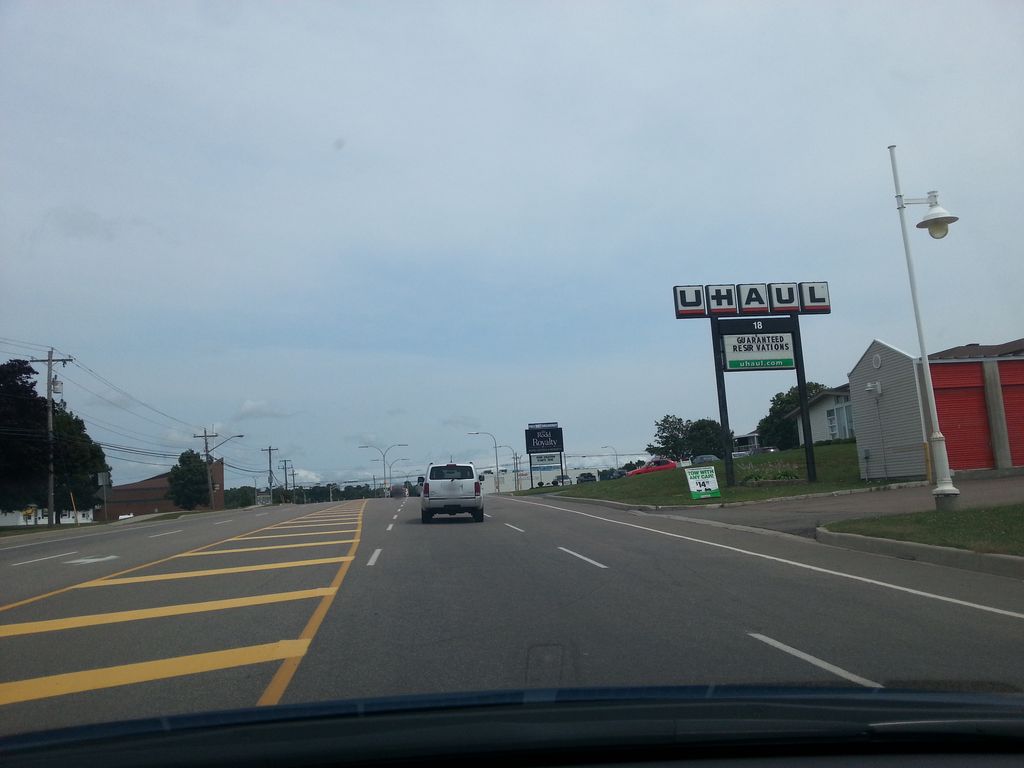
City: charlottetown